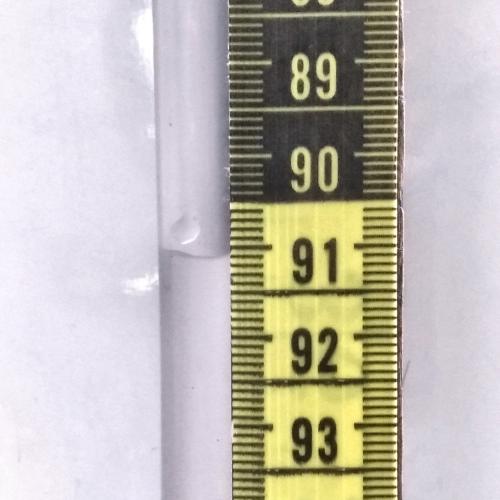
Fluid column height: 91.1 cm